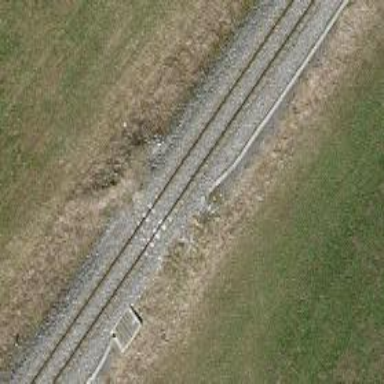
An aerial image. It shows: Level crossing along the railway.